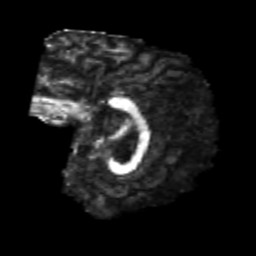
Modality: FA
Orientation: sagittal
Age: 24
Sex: male
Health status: healthy
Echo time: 0.074 s